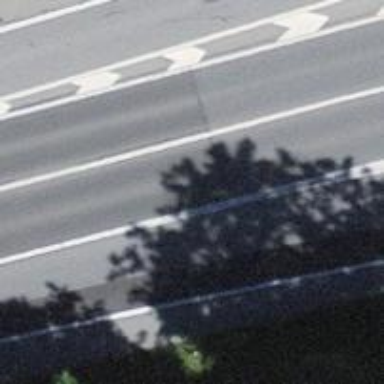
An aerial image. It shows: Trunk link road with asphalt surface.